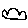
Label: cloud